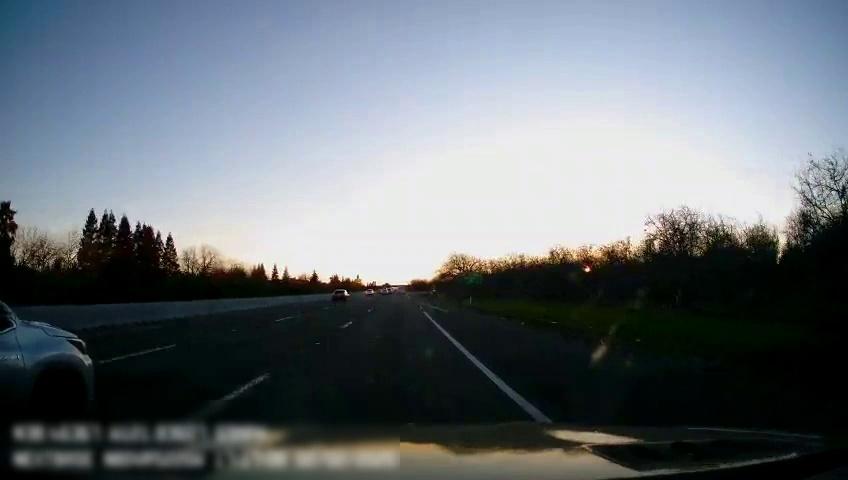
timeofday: Dusk/Dawn/Twilight
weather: Sunny
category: Drivable Space
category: Vehicles | Car
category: Vehicles | SUV
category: Lanes | Current Lane
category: Lanes | Current Lane
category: Lanes | Alternate Lane
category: Lanes | Alternate Lane
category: Traffic | Signs